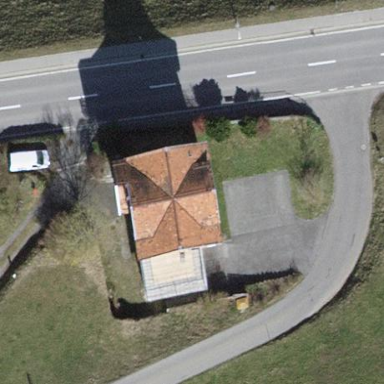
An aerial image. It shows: Simple and straightforward house.